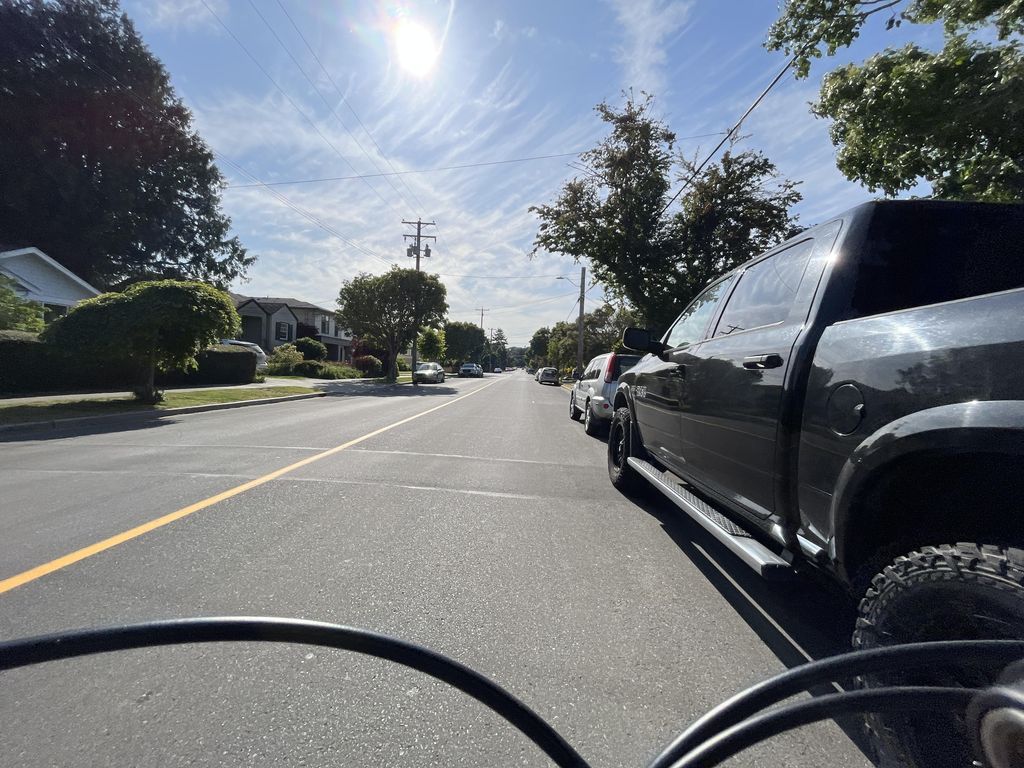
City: victoria